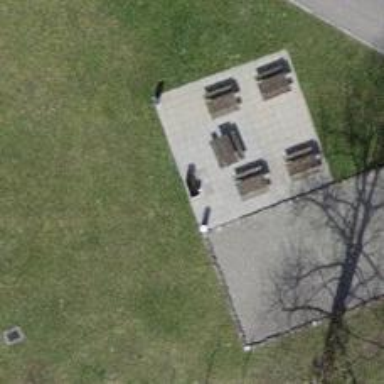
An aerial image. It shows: Barbecue facility.